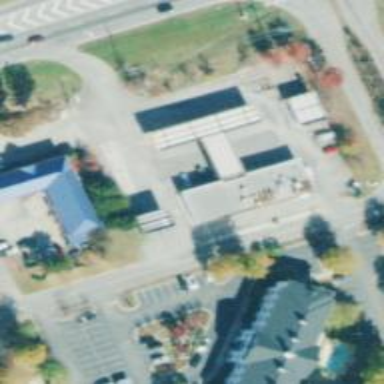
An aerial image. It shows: Retail building that also serves as fuel station.